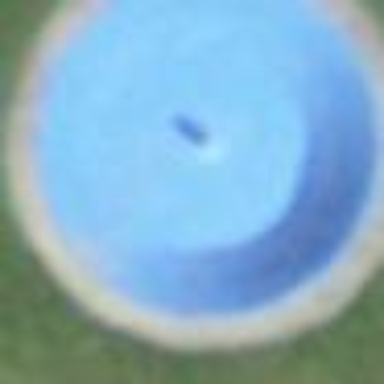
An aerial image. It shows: Swimming pool located in leisure land.